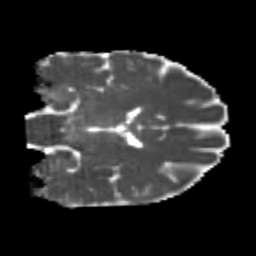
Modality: MD
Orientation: coronal
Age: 20
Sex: male
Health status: healthy
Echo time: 0.074 s